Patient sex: M
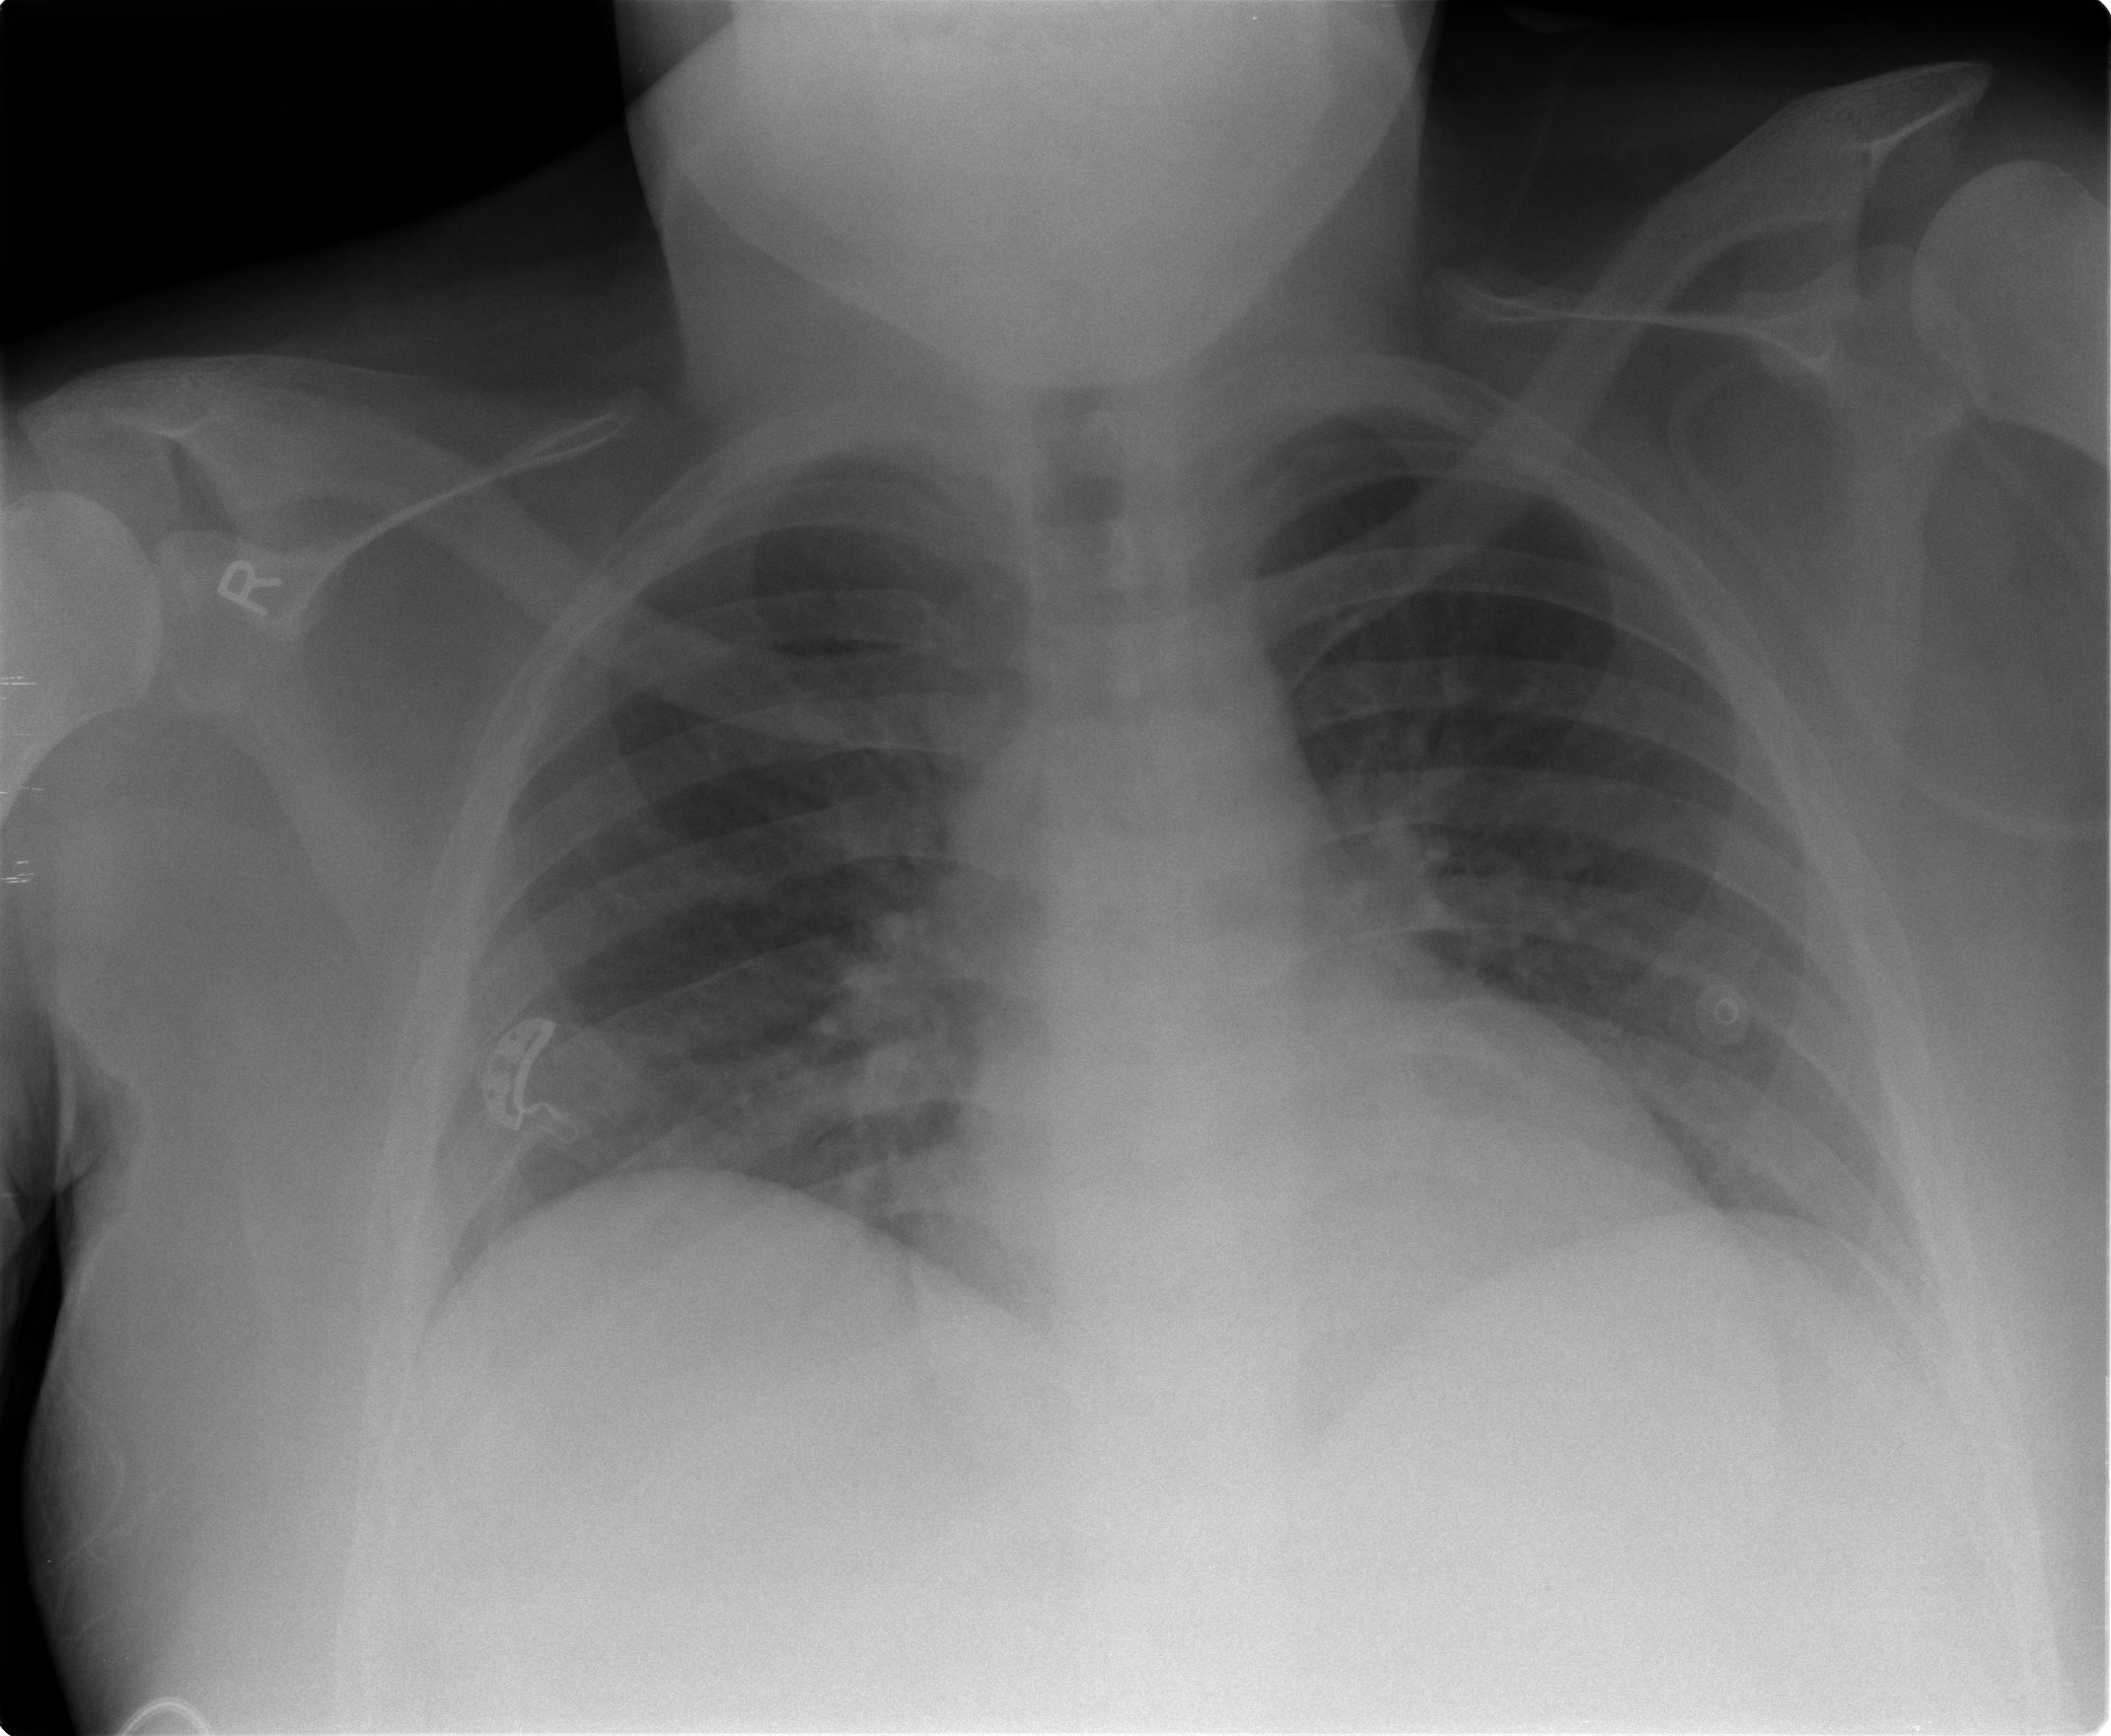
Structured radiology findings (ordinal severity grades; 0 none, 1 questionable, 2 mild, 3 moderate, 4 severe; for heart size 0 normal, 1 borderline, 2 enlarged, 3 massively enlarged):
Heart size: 2
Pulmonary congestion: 2
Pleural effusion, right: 0
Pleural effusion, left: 0
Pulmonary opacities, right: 2
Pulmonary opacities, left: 0
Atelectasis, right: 0
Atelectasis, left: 0